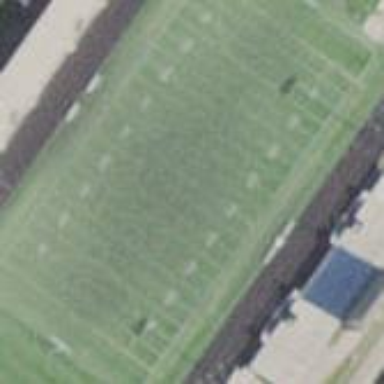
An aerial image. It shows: Pitch for American football.